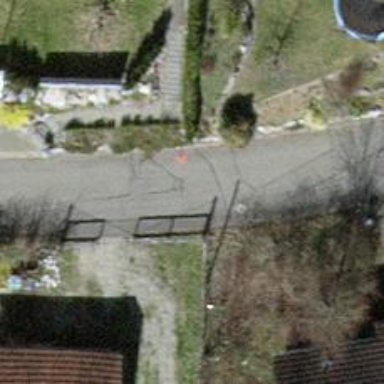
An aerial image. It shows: Asphalt road in residential area.